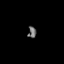
Tissue: skin
Cell type: Epithelial cells
Senescence score: 0.2232
Nuclear area (px): 91
Mean DAPI intensity: 106.253